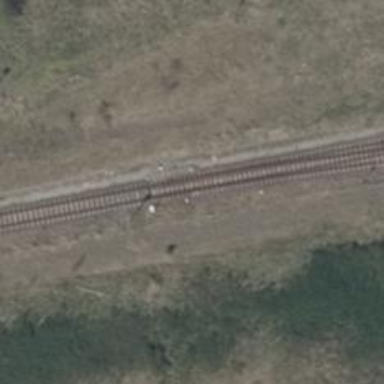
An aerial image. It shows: Railway switch with the turnout pointing to the right.